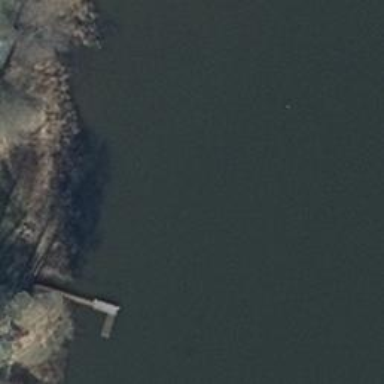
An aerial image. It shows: Man-made pier.